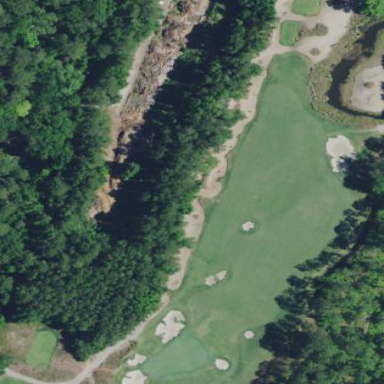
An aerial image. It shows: Area with grass used as rough in golf course.